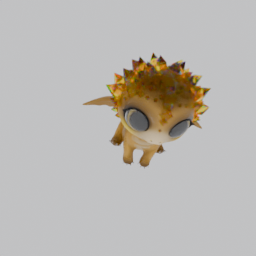
Label: animals